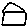
Label: house